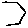
Label: hexagon